Question: I am using recyclerView (TwowayView) and it behaves strange (in scrolling) when data changes. I am using following code to set adapter to it (each time data changes).
'''
// sites = list , rvlinks = twowayview
adapter = new SitesAdapter(getActivity(), rvLinks, LinksFragment.this, sites);
rvLinks.setAdapter(adapter);
'''
I've made video of error for better understanding.
<URL>
As seen , recyclerview is having large top and bottom area (see image) inspite of having only 2 items in list.
only using 'notifyDatasetChanged()' produces the same result. Stucked in this.
Recyclerview has fixed size set.
'''
rvLinks.setHasFixedSize(true);
'''
Any help would be great.

Here is my xml layout :
'''
<RelativeLayout
android:layout_width="match_parent"
android:layout_height="match_parent"
android:layout_above="@+id/dummyview"
android:layout_below="@+id/sp_category"
android:layout_marginTop="15dp"
android:background="@drawable/white_round">
<Widget.EmptyRecyclerView
android:id="@+id/rv_links"
android:layout_width="match_parent"
android:layout_height="300dp"
android:drawSelectorOnTop="false"
android:orientation="vertical"
app:twowayview_layoutManager="GridLayoutManager"
app:twowayview_numColumns="2"
tools:context=".MainActivity" />
<TextView
android:id="@+id/tv_empty"
android:layout_width="match_parent"
android:layout_height="match_parent"
android:gravity="center"
android:text="No Sites Found" />
</RelativeLayout>
'''
Here is My RecyclerView with implementation of emptyView.
'''
public class EmptyRecyclerView extends TwoWayView {
private View emptyView;
final private AdapterDataObserver observer = new AdapterDataObserver() {
@Override
public void onChanged() {
checkIfEmpty();
}
@Override
public void onItemRangeInserted(int positionStart, int itemCount) {
checkIfEmpty();
}
@Override
public void onItemRangeRemoved(int positionStart, int itemCount) {
checkIfEmpty();
}
};
public EmptyRecyclerView(Context context) {
super(context);
}
public EmptyRecyclerView(Context context, AttributeSet attrs) {
super(context, attrs);
}
public EmptyRecyclerView(Context context, AttributeSet attrs, int defStyle) {
super(context, attrs, defStyle);
}
void checkIfEmpty() {
if (emptyView != null && getAdapter() != null) {
final boolean emptyViewVisible = getAdapter().getItemCount() == 0;
emptyView.setVisibility(emptyViewVisible ? VISIBLE : GONE);
setVisibility(emptyViewVisible ? GONE : VISIBLE);
}
}
@Override
public void setAdapter(Adapter adapter) {
final Adapter oldAdapter = getAdapter();
if (oldAdapter != null) {
oldAdapter.unregisterAdapterDataObserver(observer);
}
super.setAdapter(adapter);
if (adapter != null) {
adapter.registerAdapterDataObserver(observer);
}
checkIfEmpty();
}
public void setEmptyView(View emptyView) {
this.emptyView = emptyView;
checkIfEmpty();
}
}
'''
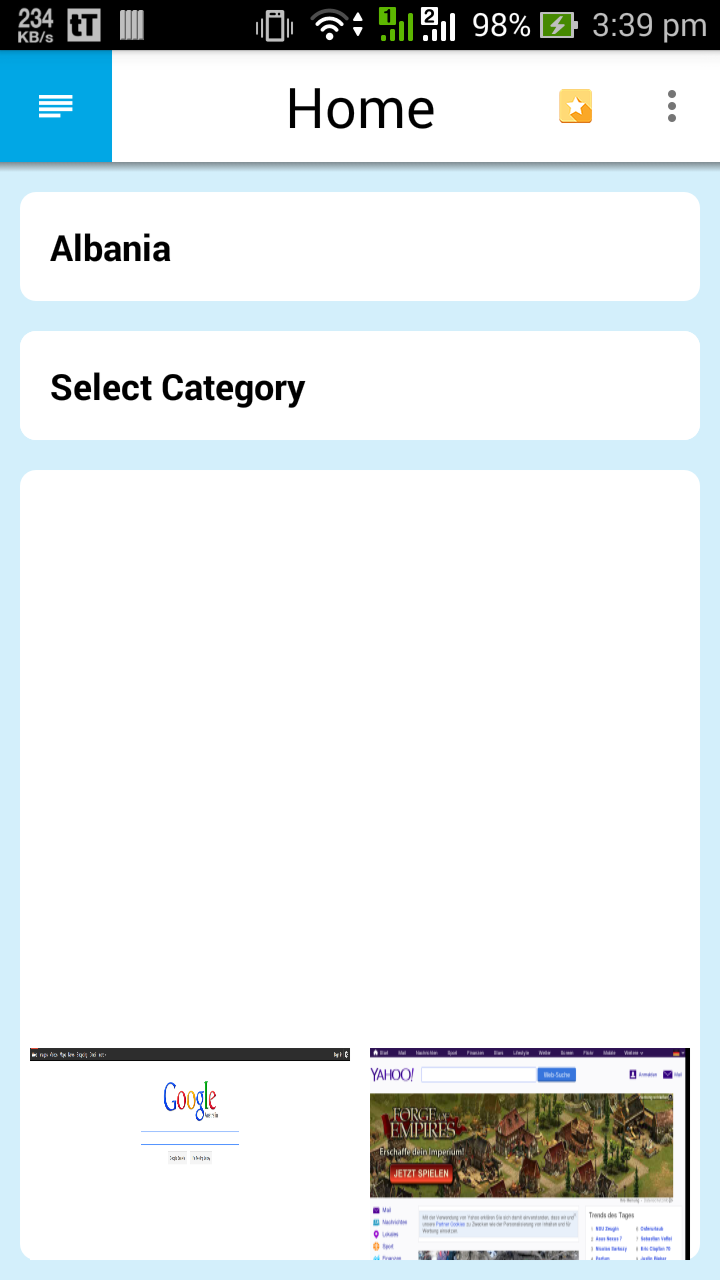
Answer: As suggested by @random I tried match_parent but the same issue with 'TwoWayView'. So I decided to change it to 'RecyclerView' in support-v7 lib.
And surprisingly it works as expected. May be it's doing some fancy work in its own 'GridLayoutManager' that causes the problem. 'GridlayoutManager' of recyclerview works great.
Thanks for your help. :)